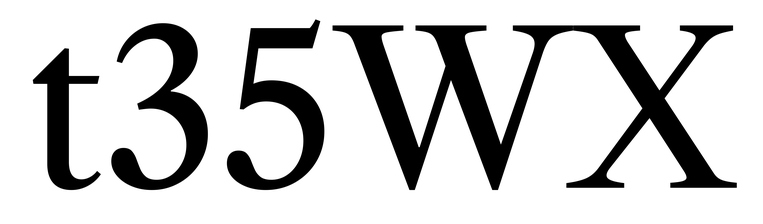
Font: LibreCaslonText_Regular